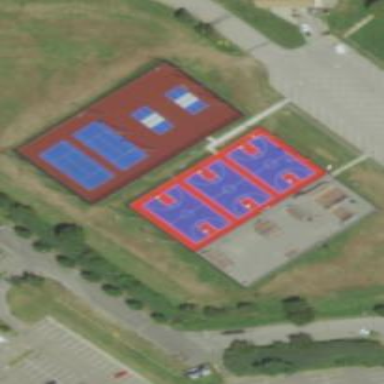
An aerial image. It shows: Basketball court on pitch.